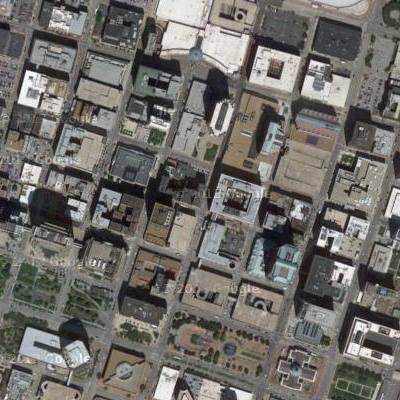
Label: Industry